Question: I'm working on another school project and I'm learning about creating a 'Function'. In this example, I need to create a 'Function' that will list out my 'Top Donors' who are manually entered in by me. The error I'm running into is I've created my 'Function', but at the end as I try and end it with 'Return String', I'm getting a syntax error and I'm not sure what I need to put after it.
'''
Public Class Form1
Function GetTopDonors() As String
Dim sb As New StringBuilder()
sb.Append("Frank, $1,000,000")
sb.Append("Joe, $980,000")
Return String
End Function
Private Sub btnDisplay_Click(sender As System.Object, e As System.EventArgs) Handles btnDisplay.Click
Dim TopDonors As String = GetTopDonors()
txtDonorList.Text = TopDonors
End Sub
End Class
'''

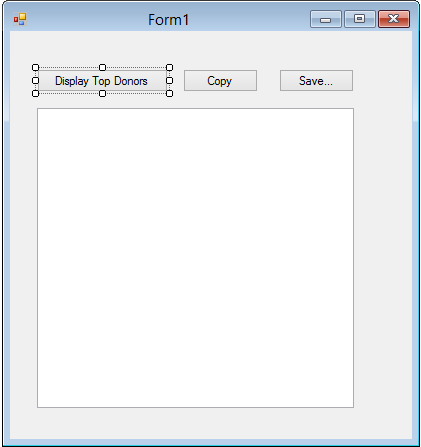
Answer: Use 'StringBuilder.ToString()' method to get the string from builder.
'''
Function GetTopDonors() As String
Dim sb As New StringBuilder()
sb.Append("Frank, $1,000,000")
sb.Append("Joe, $980,000")
Return sb.ToString()
End Function
'''